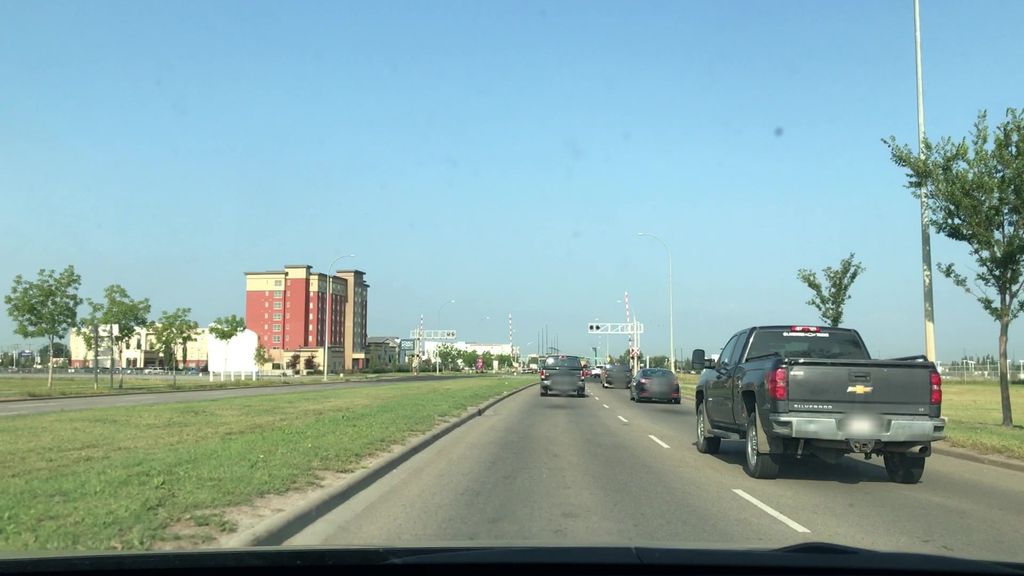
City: edmonton